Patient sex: M
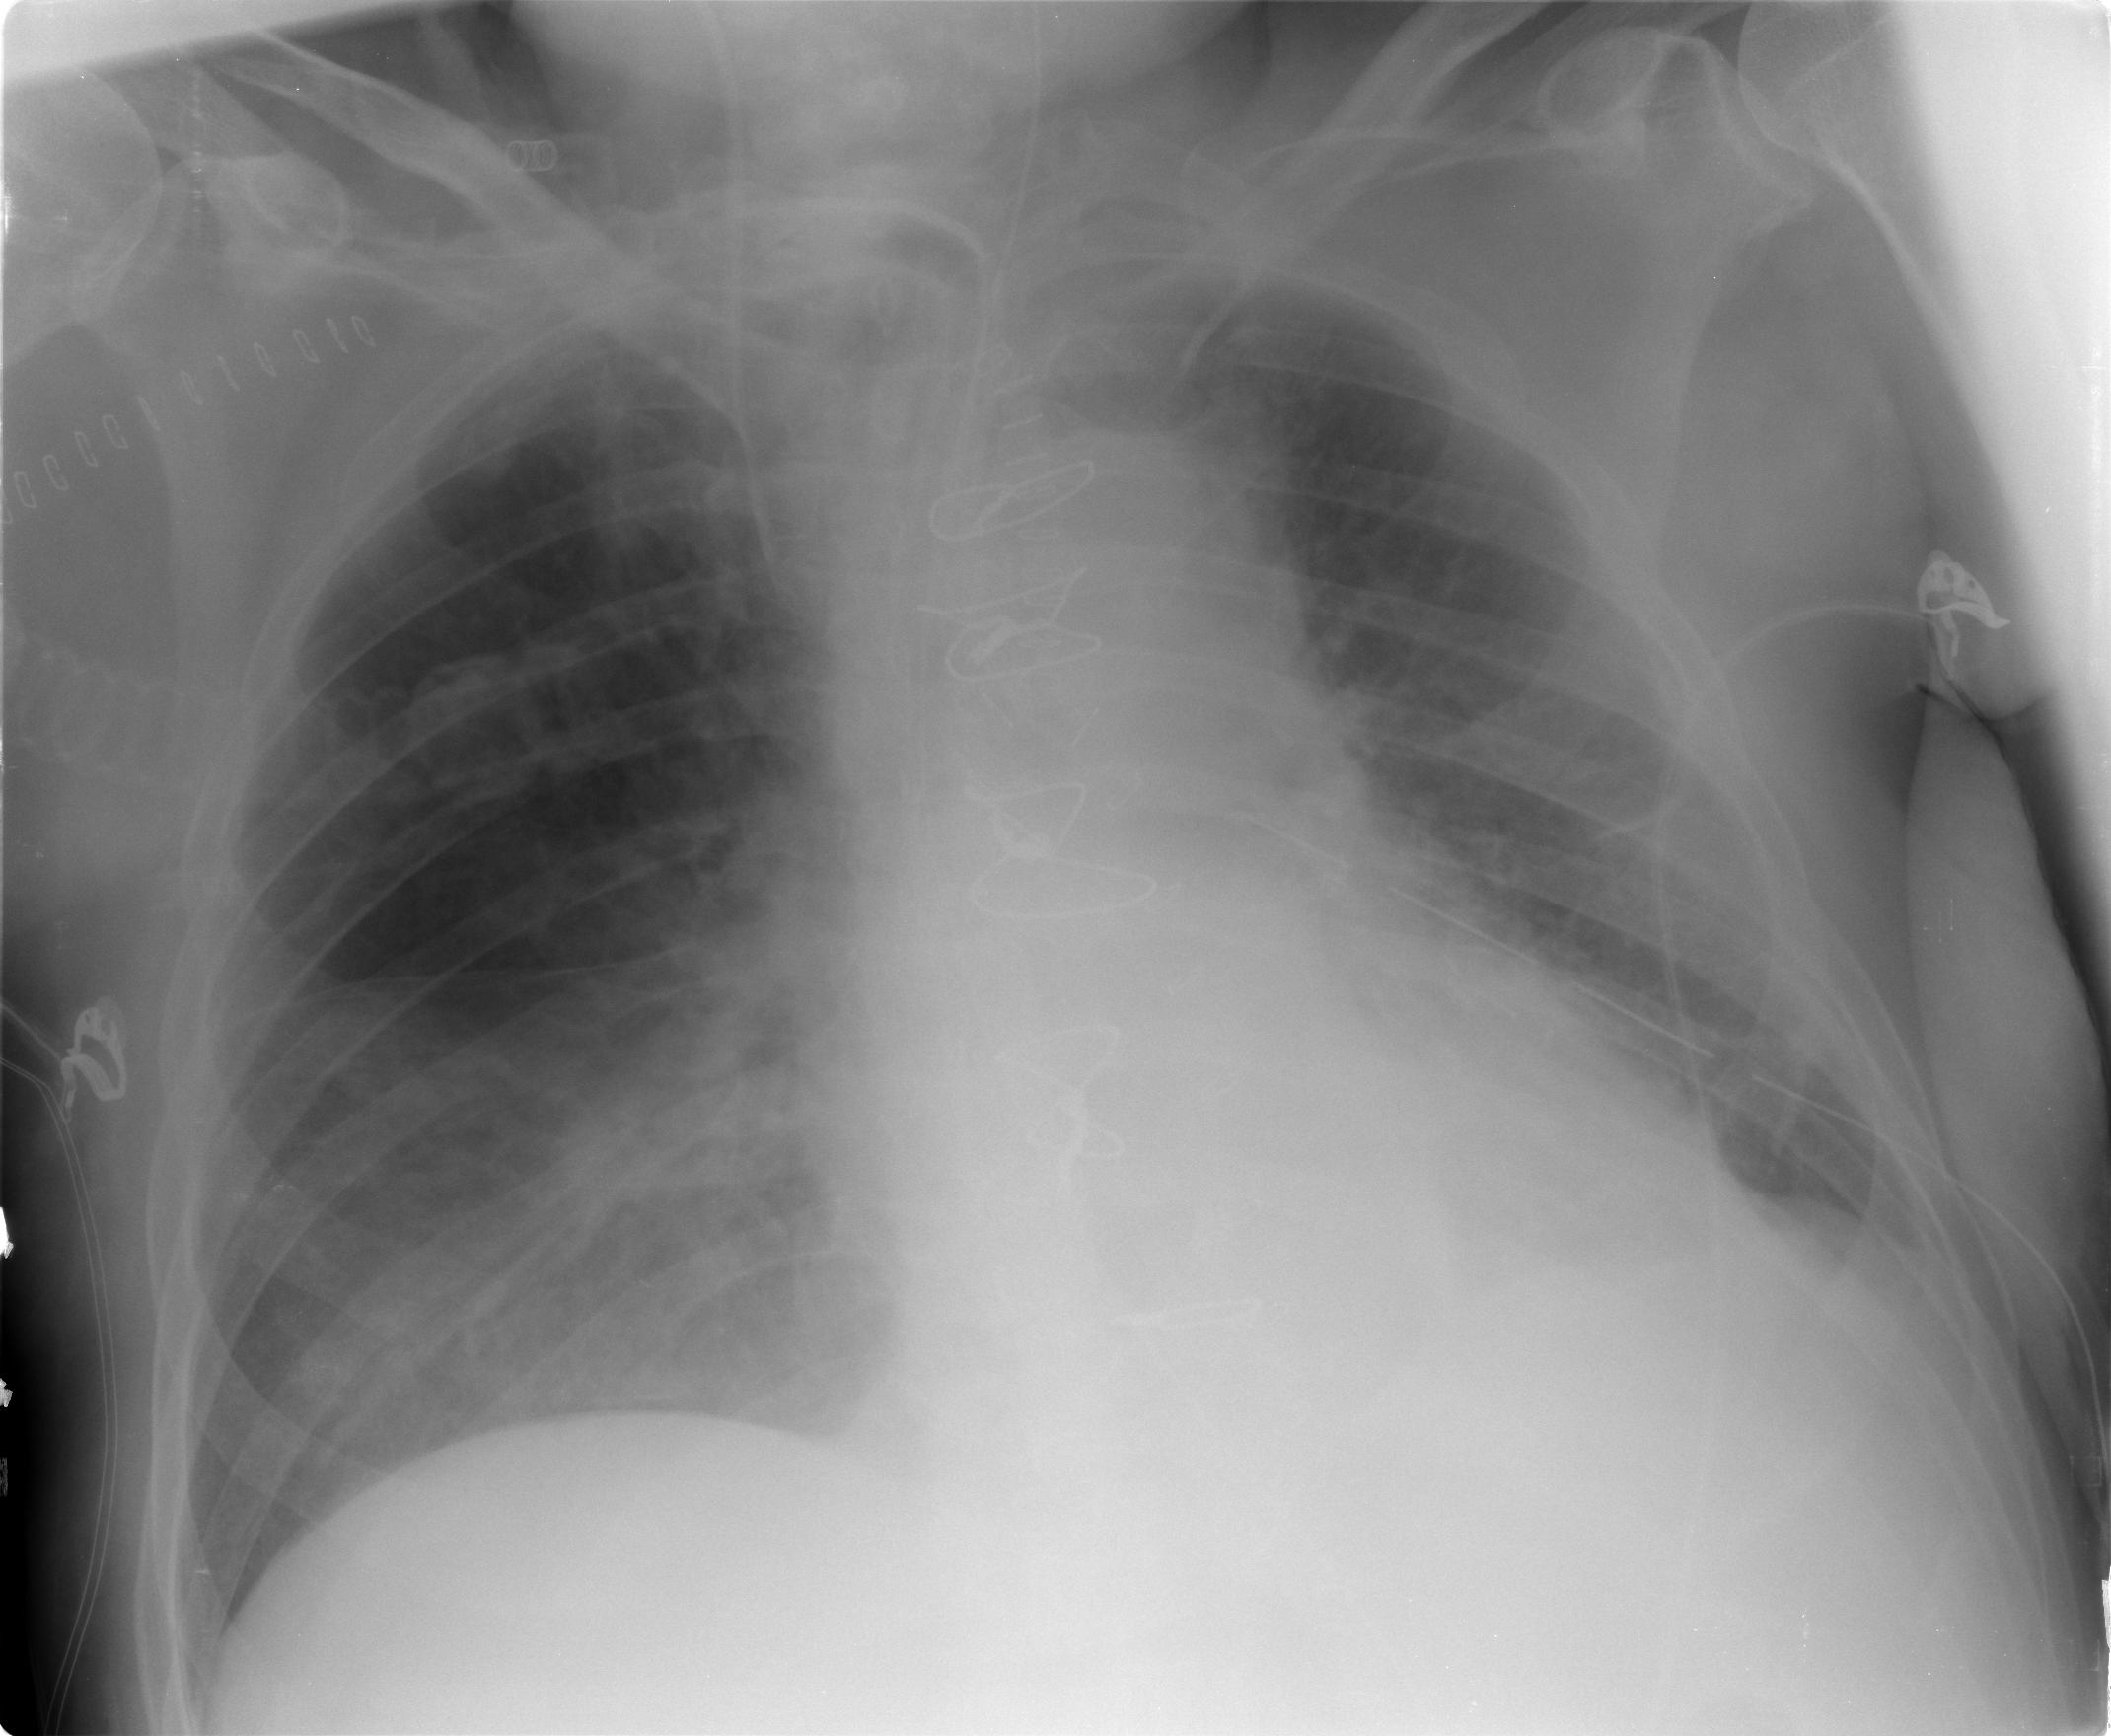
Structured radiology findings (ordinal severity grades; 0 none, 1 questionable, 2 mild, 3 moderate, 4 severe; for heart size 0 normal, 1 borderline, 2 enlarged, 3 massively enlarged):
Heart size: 2
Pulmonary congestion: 2
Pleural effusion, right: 2
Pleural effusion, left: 2
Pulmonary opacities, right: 1
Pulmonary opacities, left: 1
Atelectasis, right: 2
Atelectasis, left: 2